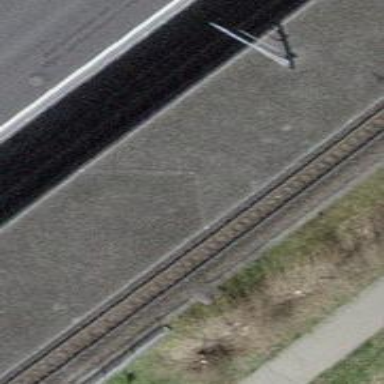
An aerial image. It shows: Public transport stop position for light rail.